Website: crate-barrel
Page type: customer-info-address
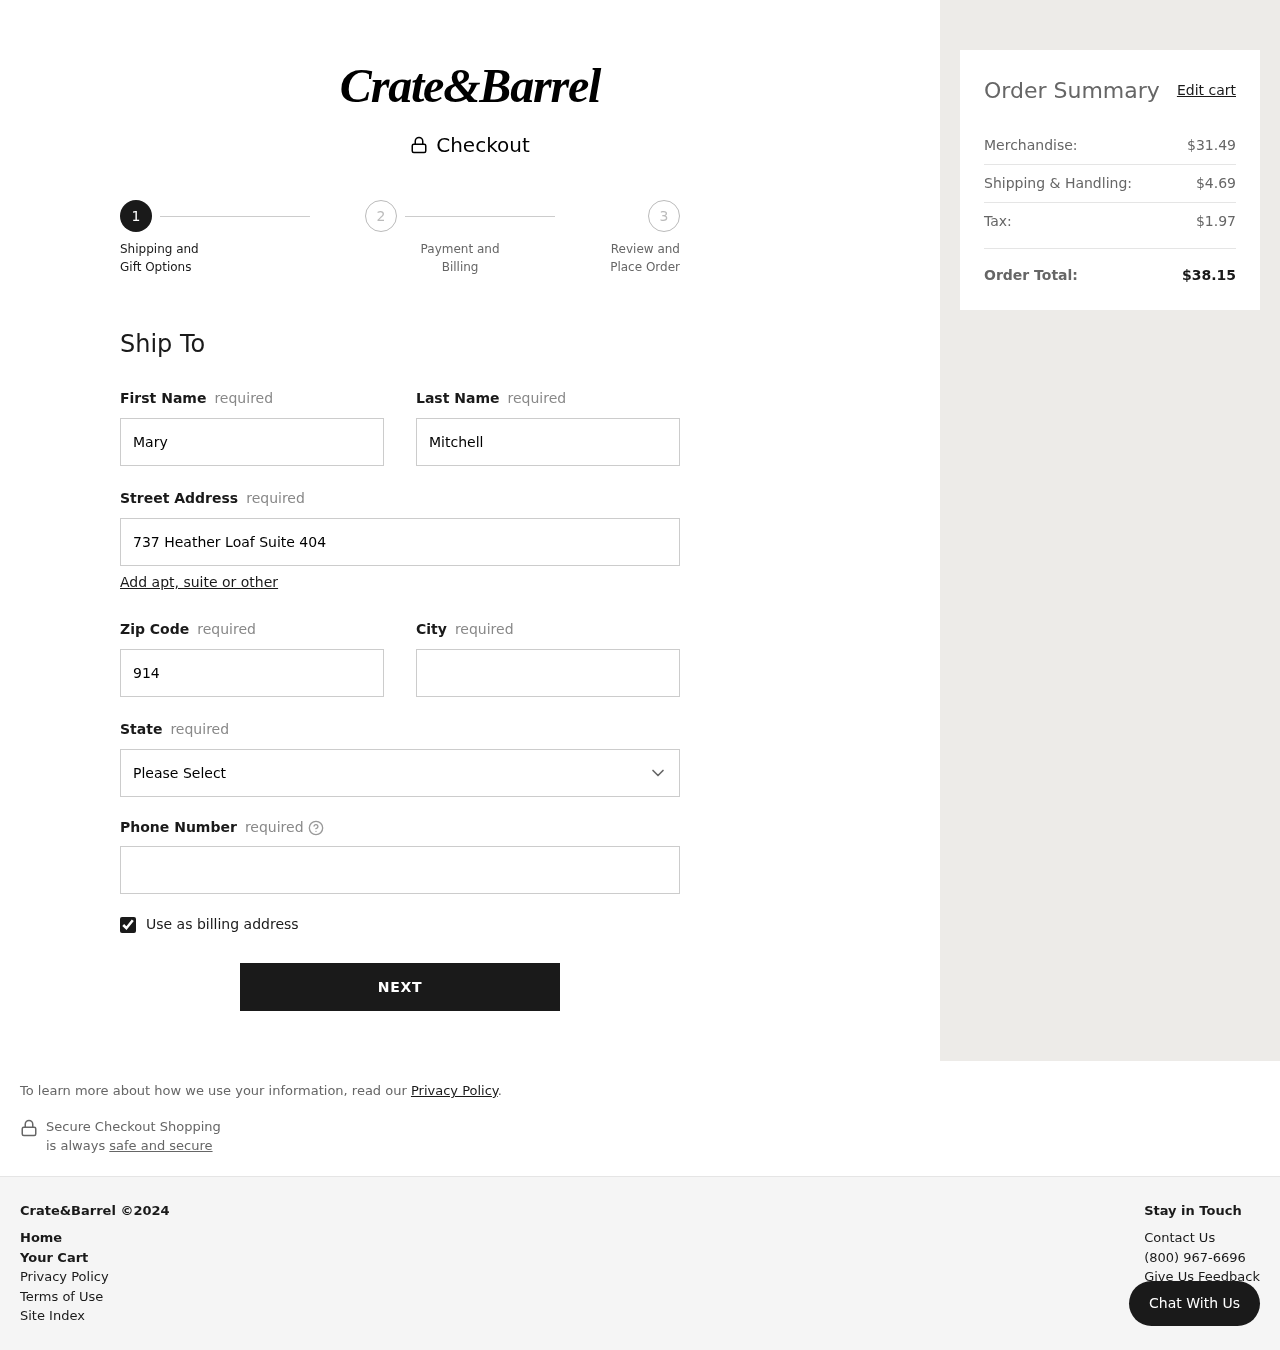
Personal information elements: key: PII_CITY
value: West Emily
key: PII_FIRSTNAME
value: Mary
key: PII_LASTNAME
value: Mitchell
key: PII_PHONE
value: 6643760712
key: PII_POSTCODE
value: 91431
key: PII_STATE
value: North Carolina
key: PII_STREET
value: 737 Heather Loaf Suite 404
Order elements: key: ORDER_SUBTOTAL
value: $31.49
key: ORDER_SHIPPING_COST
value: $4.69
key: ORDER_TAX
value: $1.97
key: ORDER_TOTAL
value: $38.15